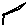
Label: flower